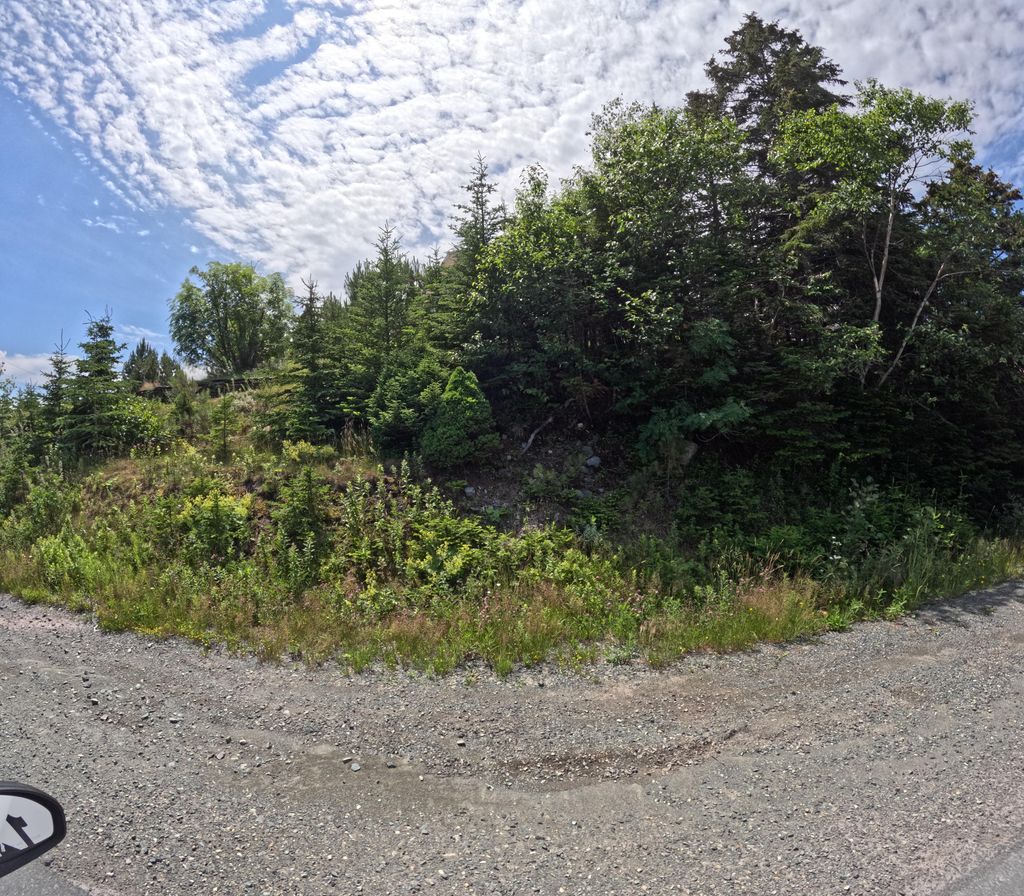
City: st_johns